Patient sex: M
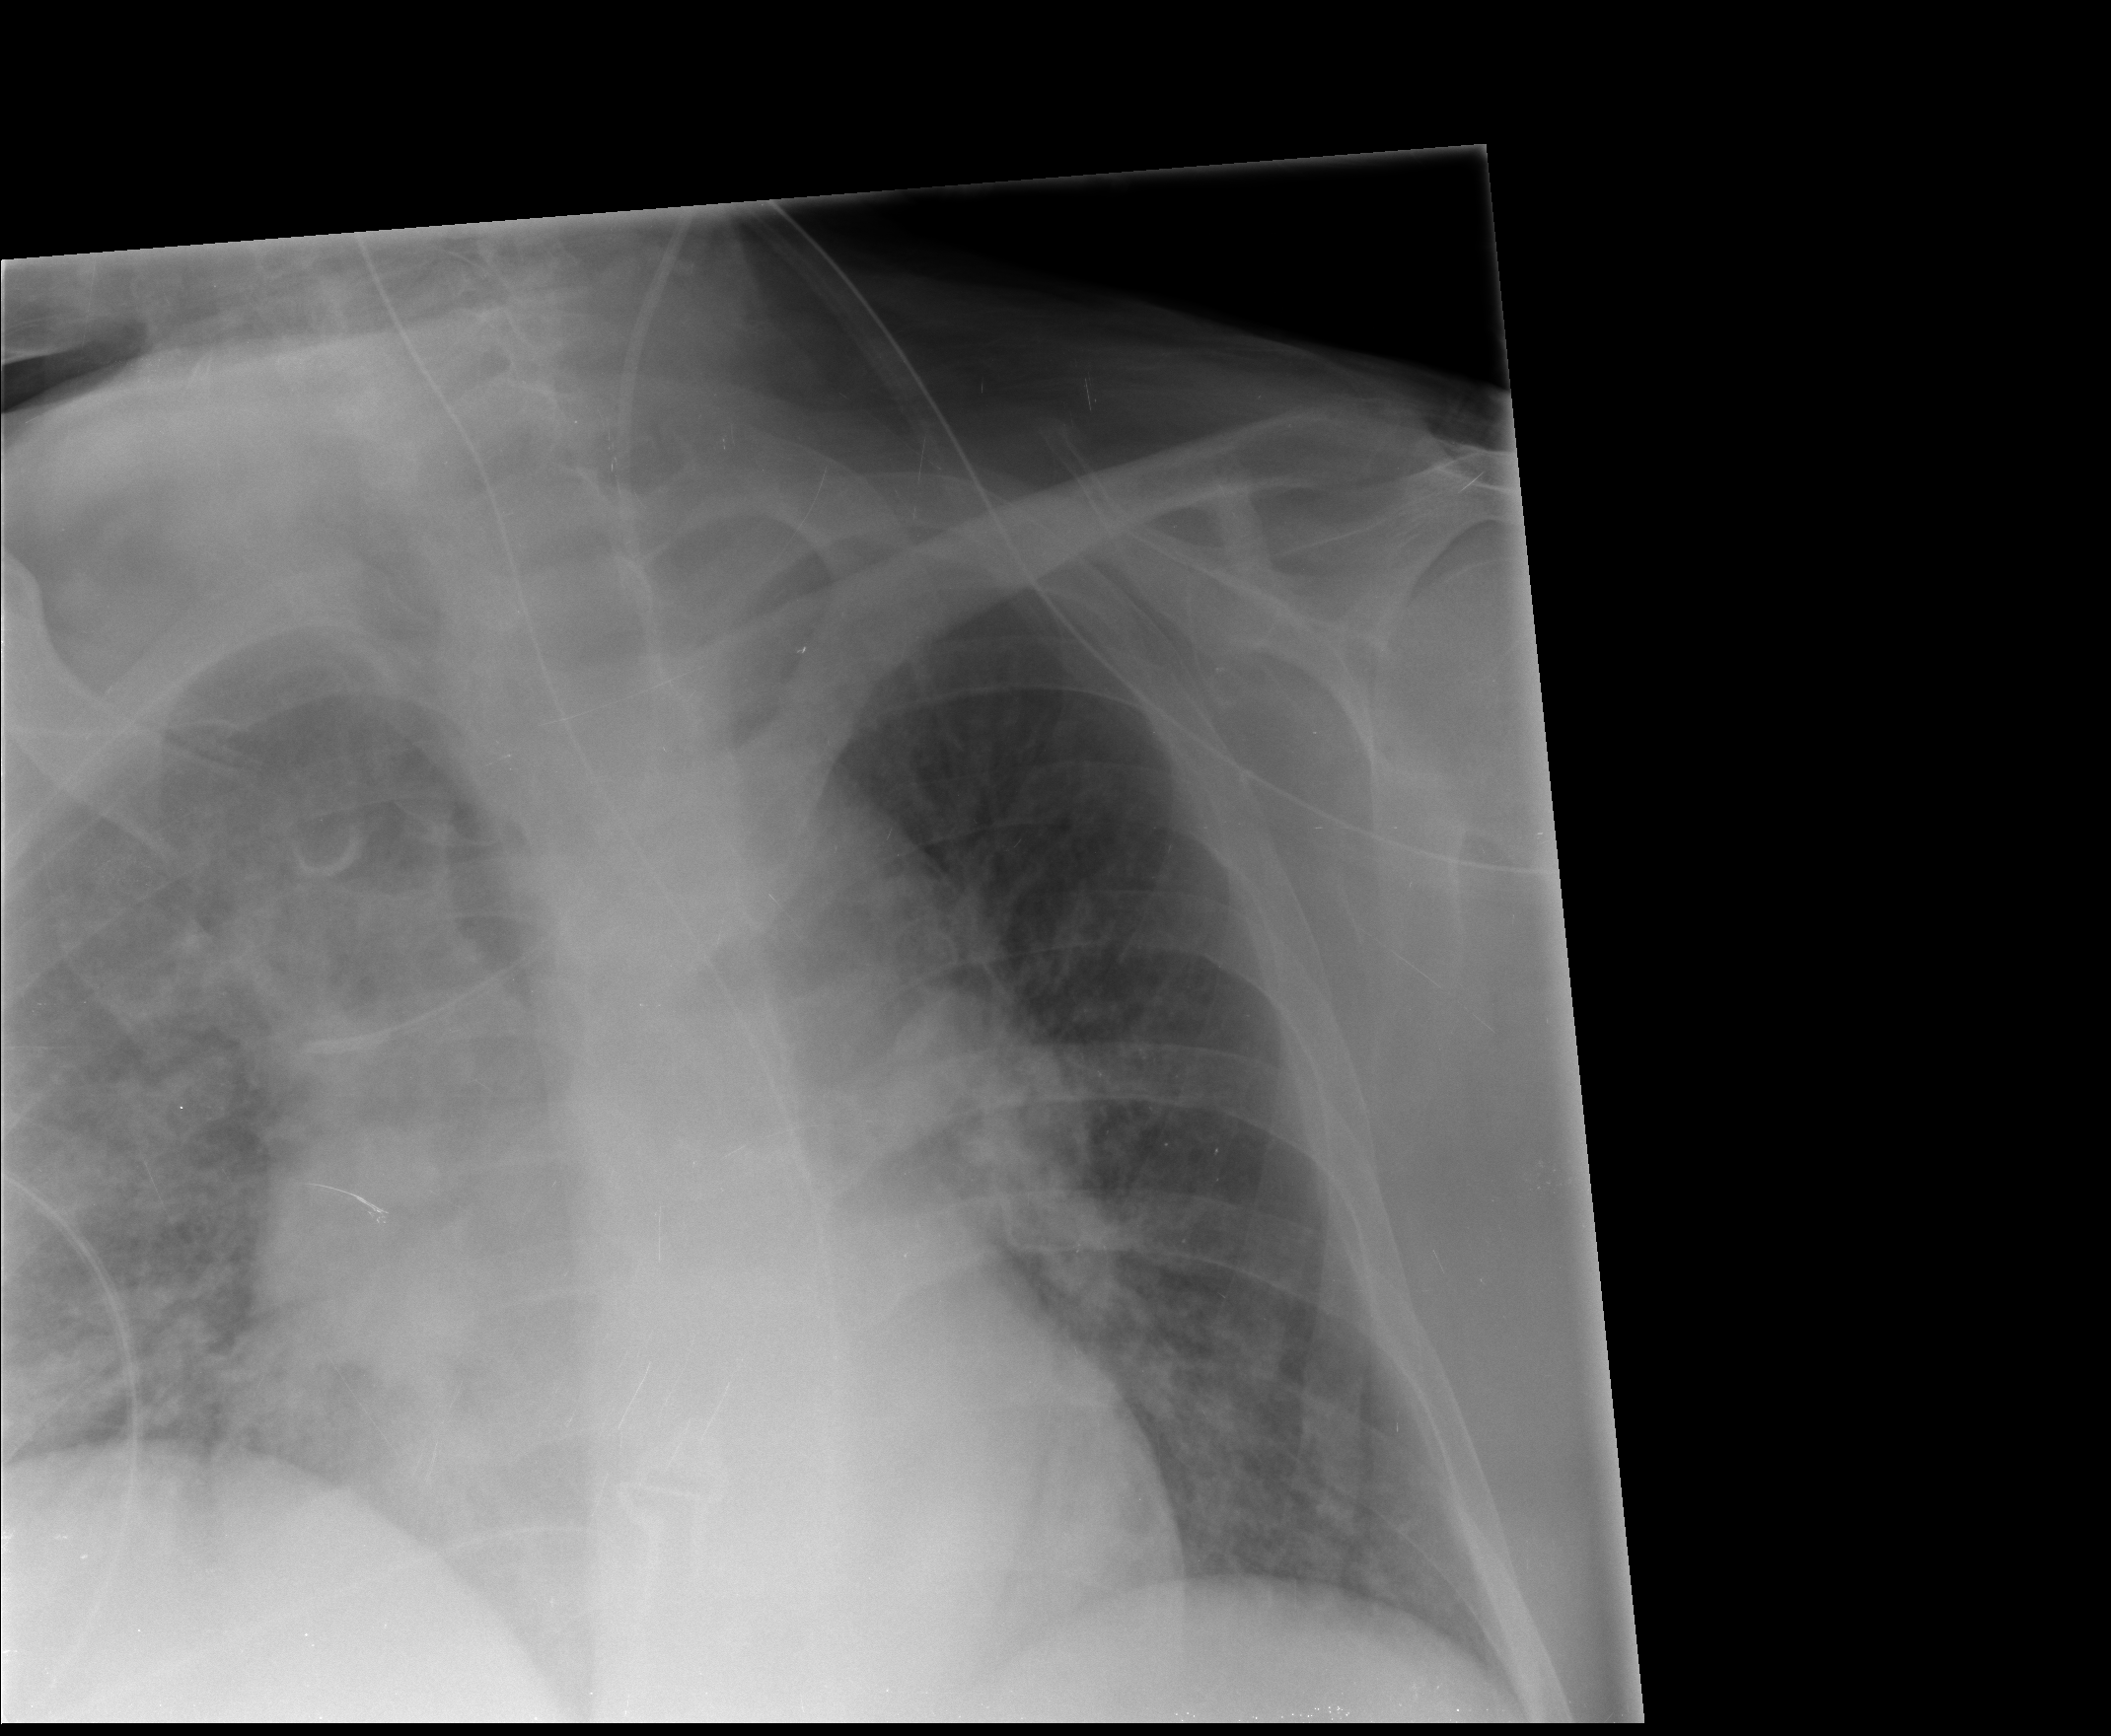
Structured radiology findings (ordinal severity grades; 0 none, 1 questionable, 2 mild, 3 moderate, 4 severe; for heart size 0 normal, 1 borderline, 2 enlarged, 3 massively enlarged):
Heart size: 2
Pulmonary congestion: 1
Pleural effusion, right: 0
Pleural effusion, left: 0
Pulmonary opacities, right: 3
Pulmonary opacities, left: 1
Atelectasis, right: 0
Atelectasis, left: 0